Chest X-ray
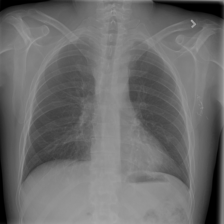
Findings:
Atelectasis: negative
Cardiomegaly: negative
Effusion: negative
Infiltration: negative
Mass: negative
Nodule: positive
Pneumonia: negative
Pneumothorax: negative
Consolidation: negative
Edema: negative
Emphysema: negative
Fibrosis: negative
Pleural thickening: negative
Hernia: negative